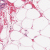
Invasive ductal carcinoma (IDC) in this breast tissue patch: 0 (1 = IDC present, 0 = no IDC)